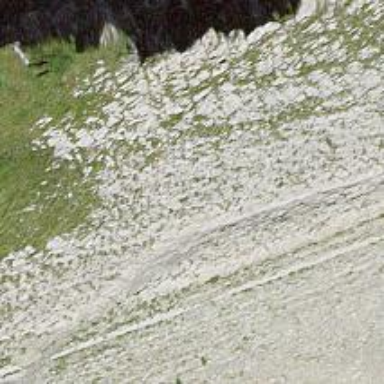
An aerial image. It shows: Rocky path.